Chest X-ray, AP view. Patient: 55 years old, sex M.
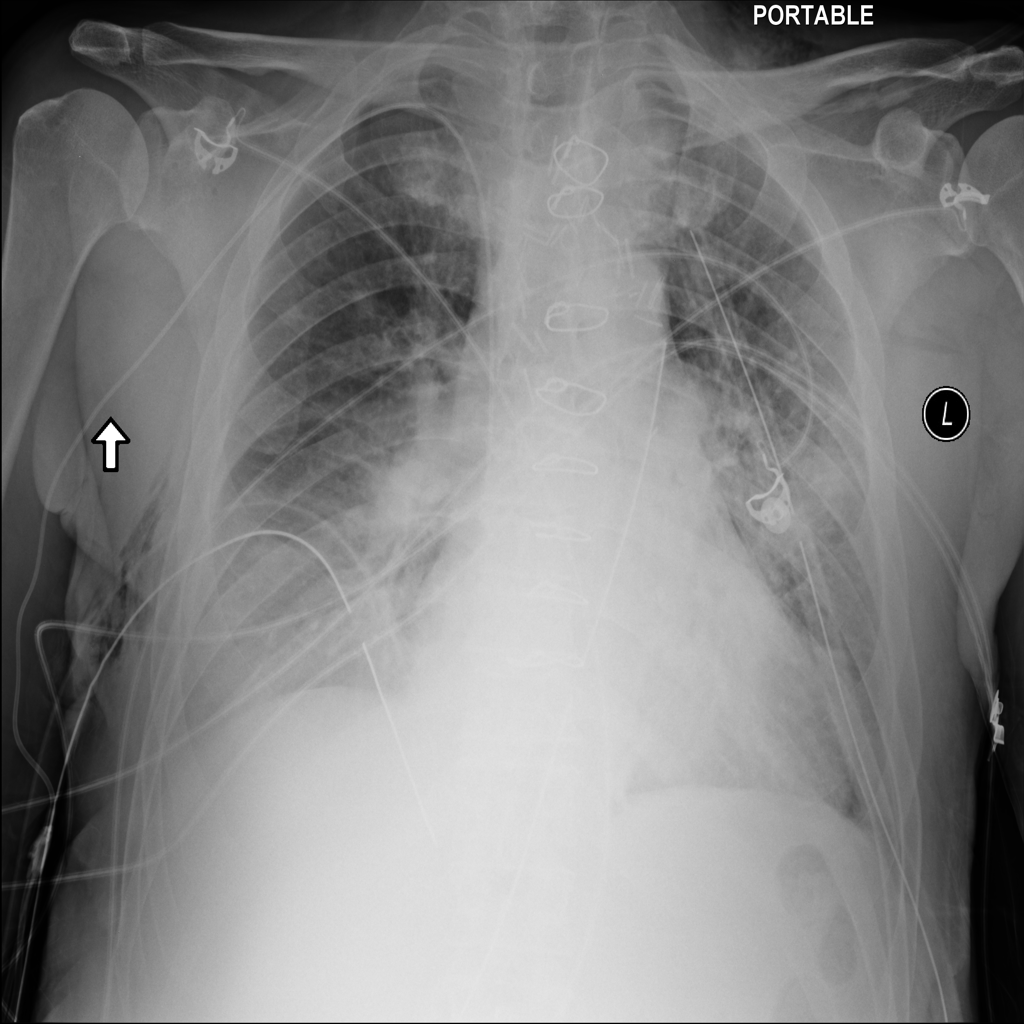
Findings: Infiltration